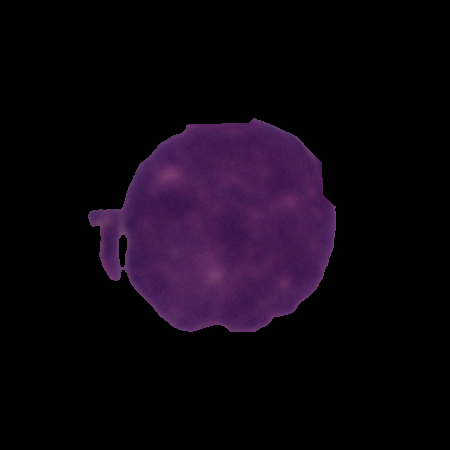
Label: cancer